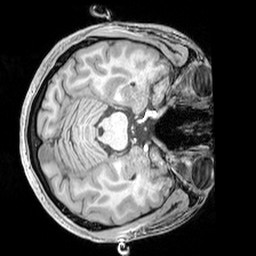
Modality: T1w
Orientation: axial
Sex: female
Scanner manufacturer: siemens
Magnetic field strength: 3 T
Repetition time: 2.3 s
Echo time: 0.00226 s